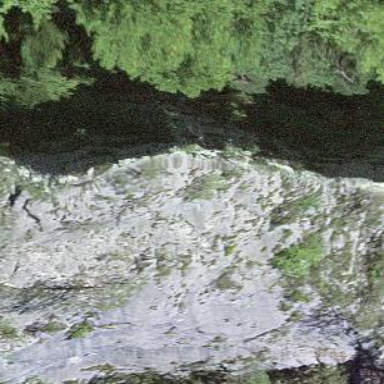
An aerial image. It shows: Arete in nature.